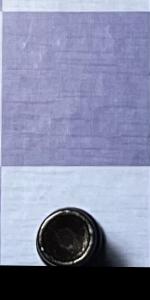
Label: Rook_Black